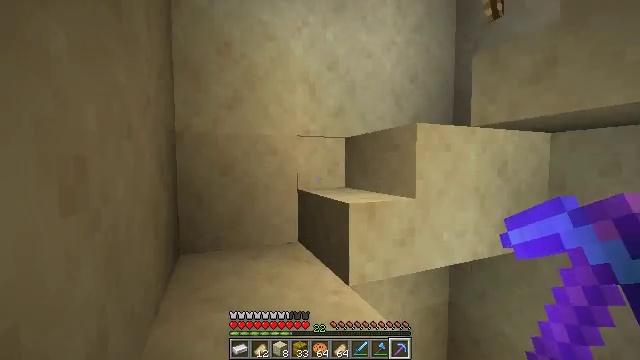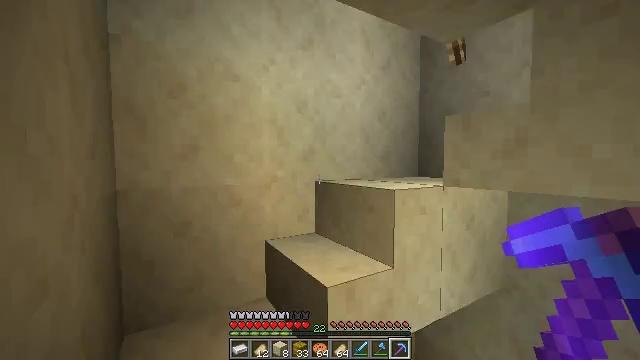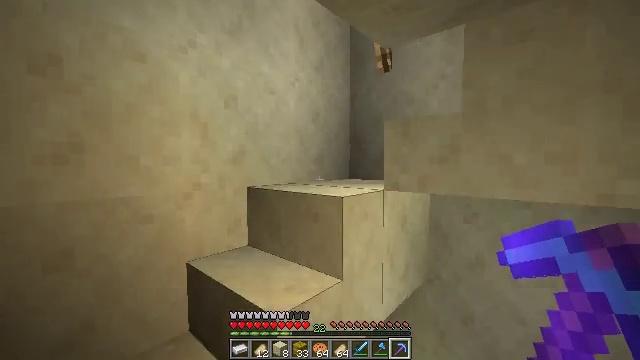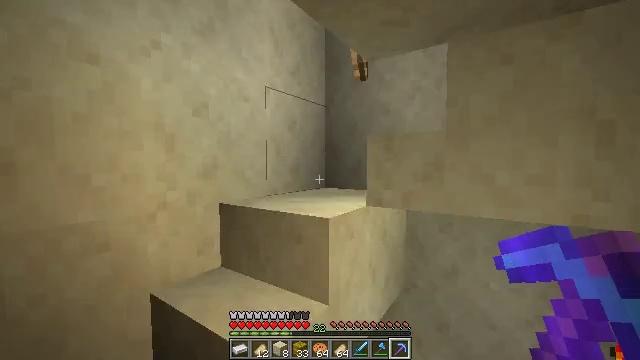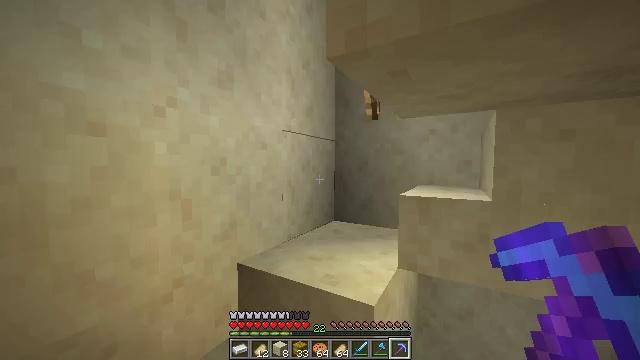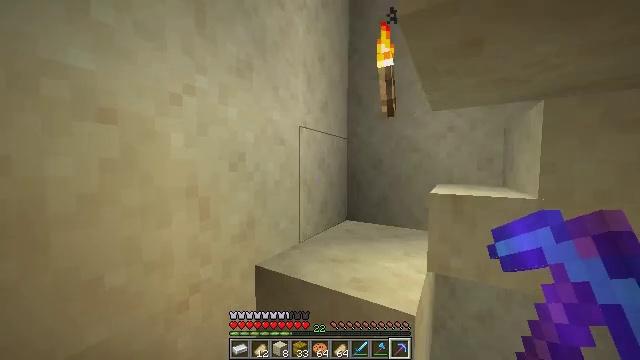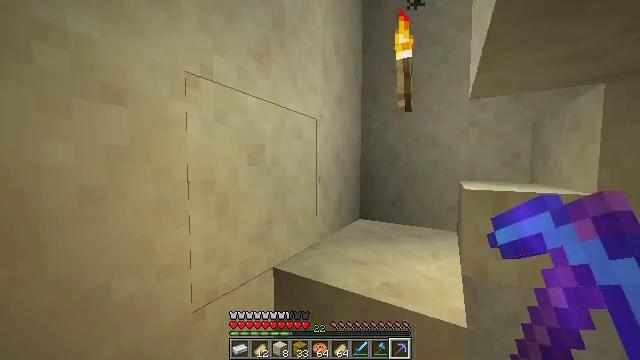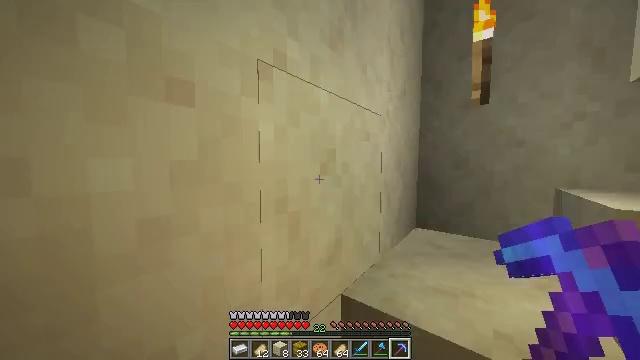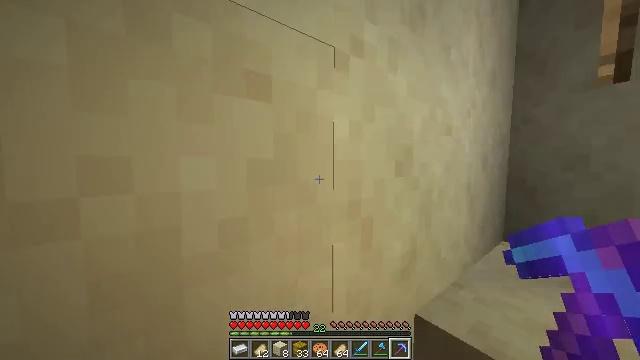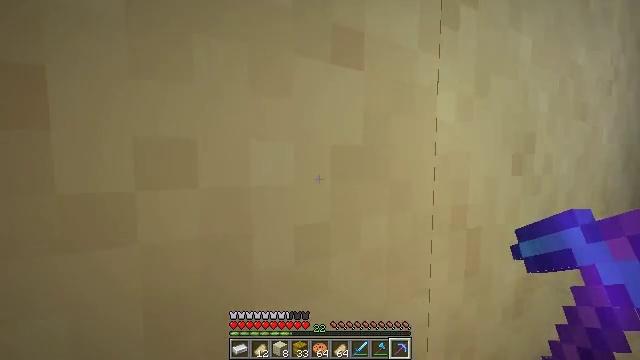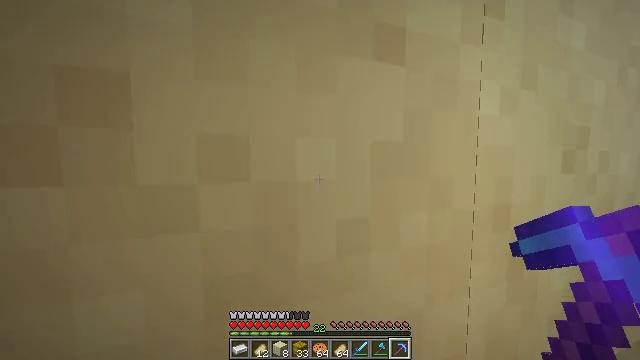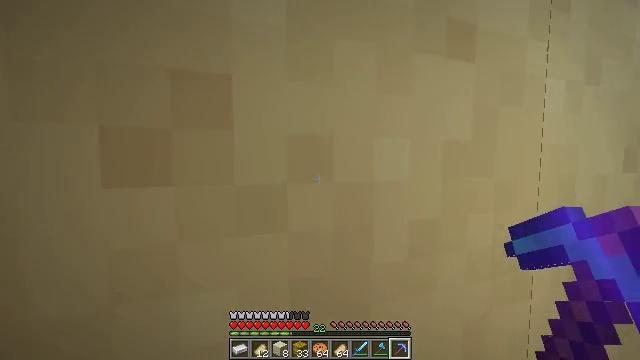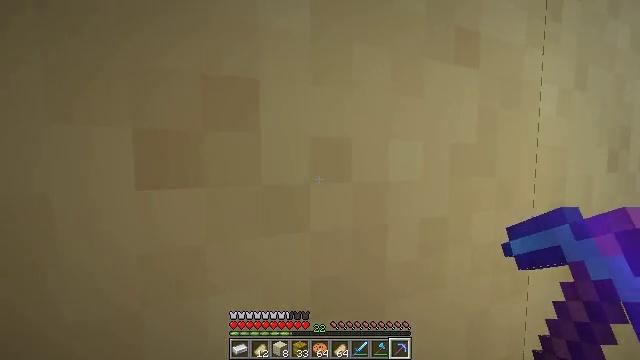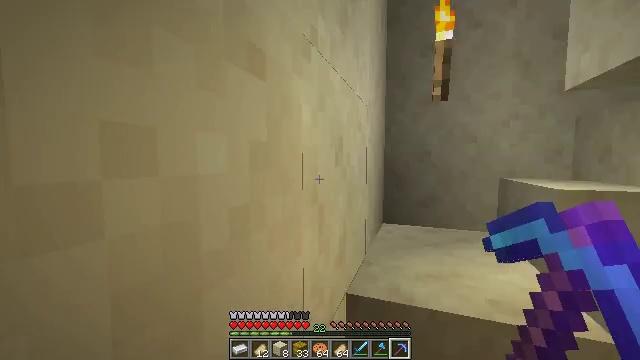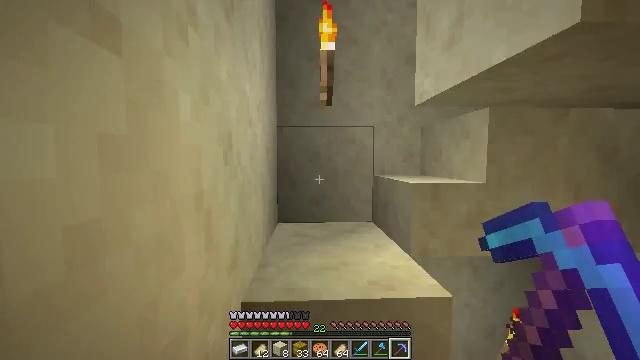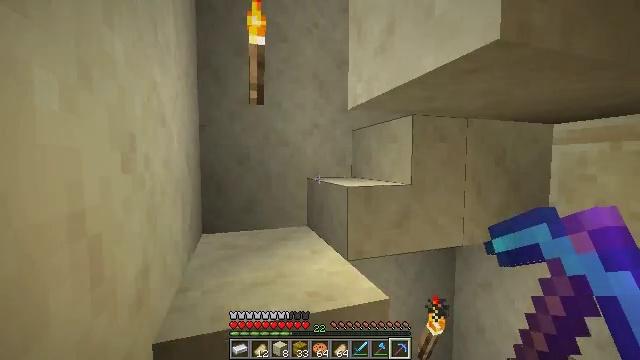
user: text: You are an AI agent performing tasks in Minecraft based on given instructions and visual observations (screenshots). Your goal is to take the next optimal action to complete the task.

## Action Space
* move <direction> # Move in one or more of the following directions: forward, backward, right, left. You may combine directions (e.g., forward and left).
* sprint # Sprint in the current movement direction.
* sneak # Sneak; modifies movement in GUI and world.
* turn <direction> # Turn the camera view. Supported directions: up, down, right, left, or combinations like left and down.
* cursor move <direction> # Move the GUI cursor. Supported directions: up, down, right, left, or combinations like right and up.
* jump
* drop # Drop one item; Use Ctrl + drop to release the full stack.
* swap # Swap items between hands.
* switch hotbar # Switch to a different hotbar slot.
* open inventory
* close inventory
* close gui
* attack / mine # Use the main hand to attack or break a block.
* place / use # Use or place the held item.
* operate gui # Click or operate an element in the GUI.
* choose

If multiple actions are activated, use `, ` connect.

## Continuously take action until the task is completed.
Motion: motion action
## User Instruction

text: Break the blast furnace block.
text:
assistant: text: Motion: move forward and move left, sprint, turn right
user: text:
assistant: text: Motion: move forward and move left, sprint, turn right
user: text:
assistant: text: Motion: move forward and move left, sprint, turn right
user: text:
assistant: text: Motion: move forward and move left, sprint, turn right
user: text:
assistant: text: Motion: move forward and move left, sprint
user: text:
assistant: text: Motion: move forward and move left, sprint
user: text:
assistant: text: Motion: move forward and move left, sprint, turn left
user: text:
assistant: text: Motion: move forward and move left, sprint, turn left
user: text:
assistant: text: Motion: move forward and move left, sprint, turn left
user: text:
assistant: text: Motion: move forward and move left, sprint, turn left
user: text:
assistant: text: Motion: move forward and move left, sprint
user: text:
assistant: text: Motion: move forward and move left, sprint, turn right
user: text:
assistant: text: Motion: move forward and move left, sprint, turn right
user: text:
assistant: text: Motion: move forward and move left, sprint, turn right
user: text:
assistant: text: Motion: move forward and move left, sprint, turn right
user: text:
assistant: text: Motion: move forward and move left, sprint, turn right
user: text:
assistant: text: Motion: move forward and move left, sprint, turn right and up
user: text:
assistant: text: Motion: move forward and move left, sprint, turn up
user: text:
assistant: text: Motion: move forward and move left, sprint
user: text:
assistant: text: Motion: move forward and move left, sprint
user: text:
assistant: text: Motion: move forward and move left, sprint
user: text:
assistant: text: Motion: move forward and move left, sprint
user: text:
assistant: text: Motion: move forward and move left, sprint
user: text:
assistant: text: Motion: move forward and move left, sprint
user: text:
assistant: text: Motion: move forward and move left, sprint
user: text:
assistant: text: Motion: move forward and move left, sprint, turn right
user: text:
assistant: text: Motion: move forward and move left, sprint, turn right
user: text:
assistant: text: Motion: move forward and move left, sprint, turn right
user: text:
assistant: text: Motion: move forward and move left, sprint, turn right
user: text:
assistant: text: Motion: move forward and move left, sprint, turn right